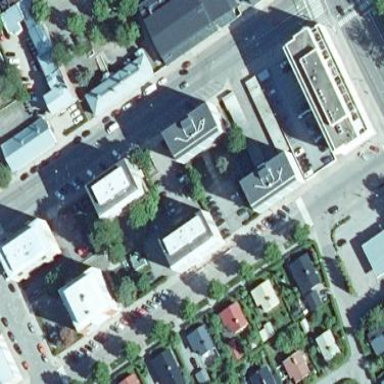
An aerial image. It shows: Residential area located within city block.